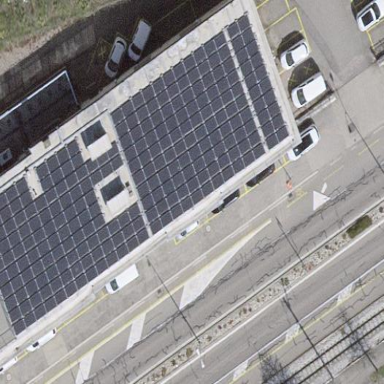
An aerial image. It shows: Solar power generator with photovoltaic panels.